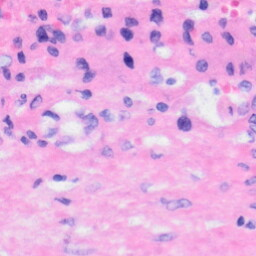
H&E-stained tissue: Liver